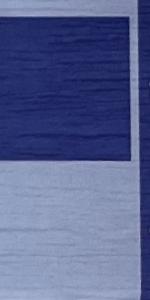
Label: Empty